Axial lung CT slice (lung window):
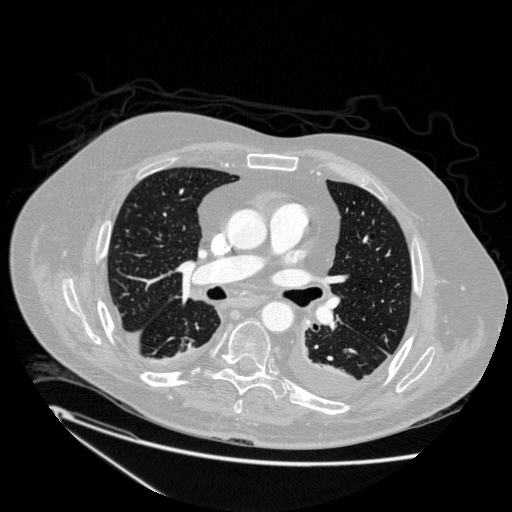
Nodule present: no